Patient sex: M
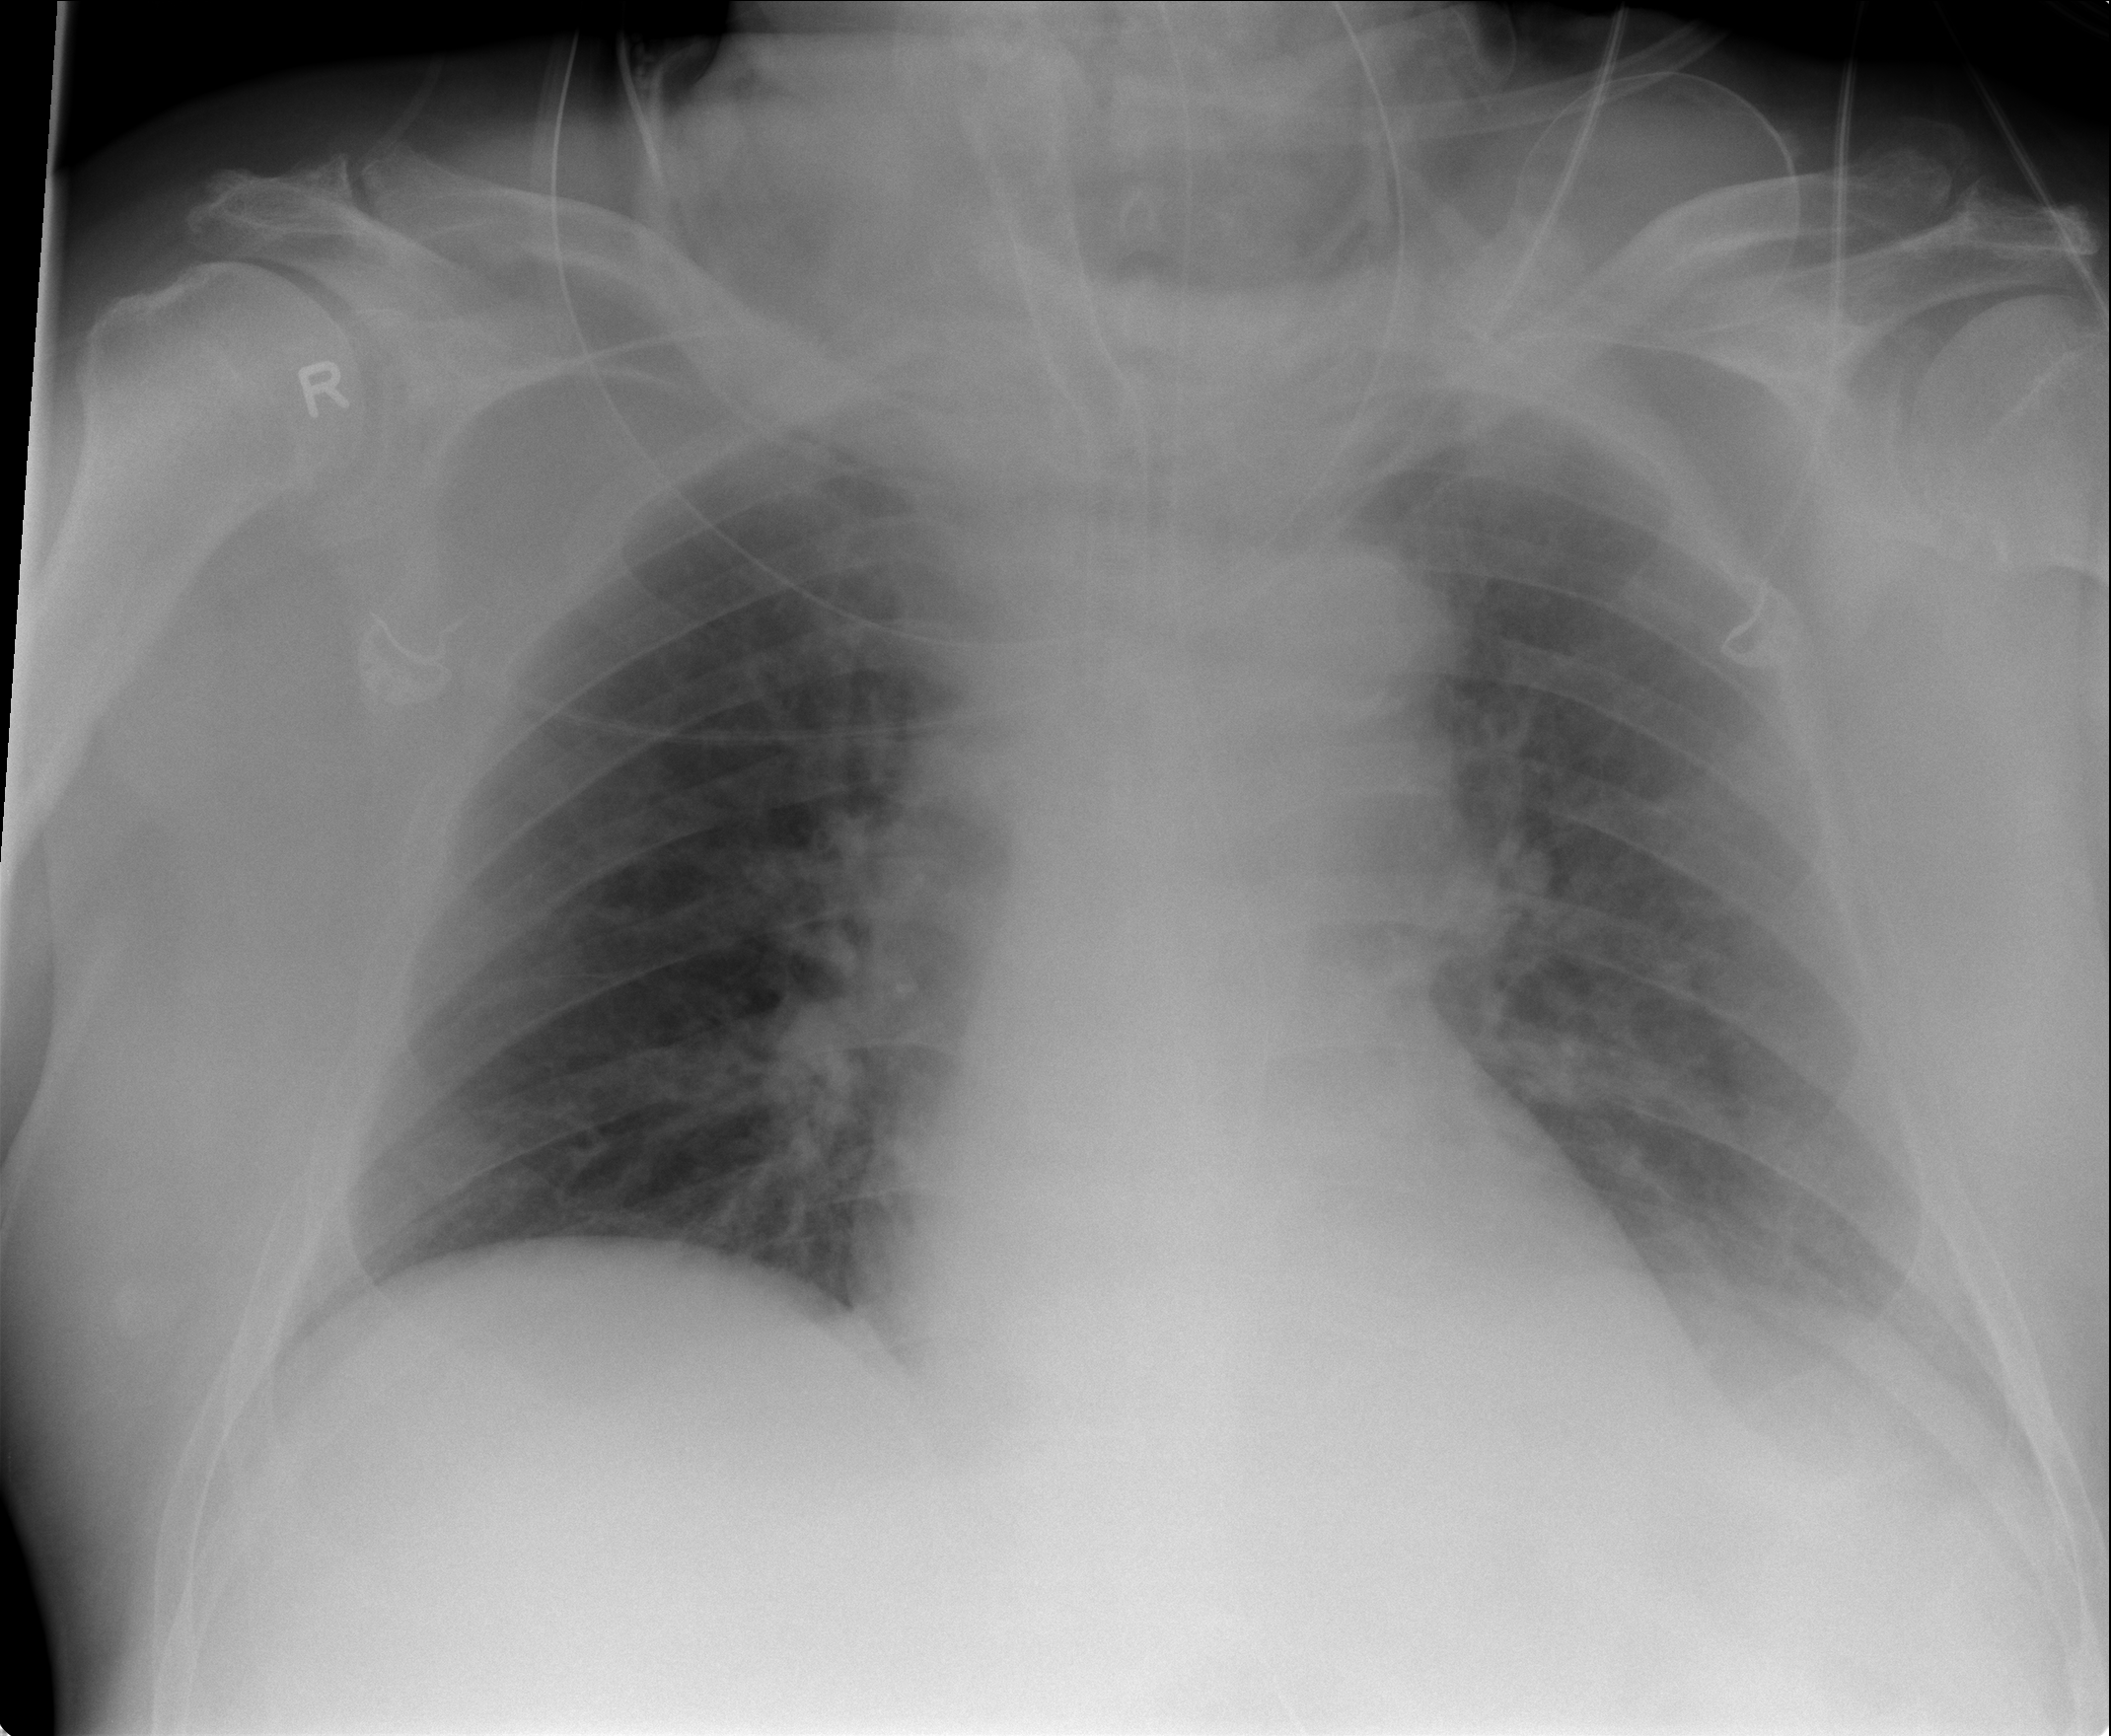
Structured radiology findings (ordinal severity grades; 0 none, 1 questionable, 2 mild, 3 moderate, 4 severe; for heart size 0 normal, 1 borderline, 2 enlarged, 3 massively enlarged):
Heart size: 0
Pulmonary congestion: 2
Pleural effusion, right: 0
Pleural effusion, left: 0
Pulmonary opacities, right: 0
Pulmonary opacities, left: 2
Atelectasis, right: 0
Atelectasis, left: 2